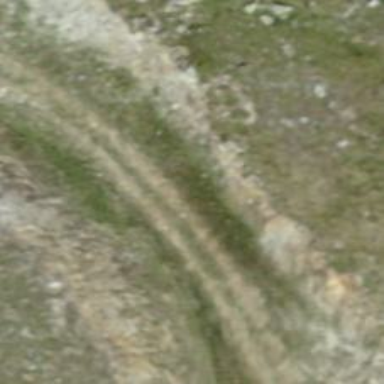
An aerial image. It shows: Advanced downhill track with grade4 quality surface.